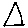
Label: triangle